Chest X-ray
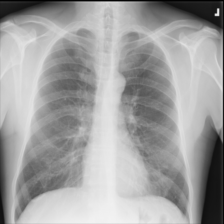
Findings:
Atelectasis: negative
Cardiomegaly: negative
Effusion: negative
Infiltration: negative
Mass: negative
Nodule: negative
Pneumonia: negative
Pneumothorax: negative
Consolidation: negative
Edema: negative
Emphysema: negative
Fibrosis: negative
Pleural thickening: negative
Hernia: negative